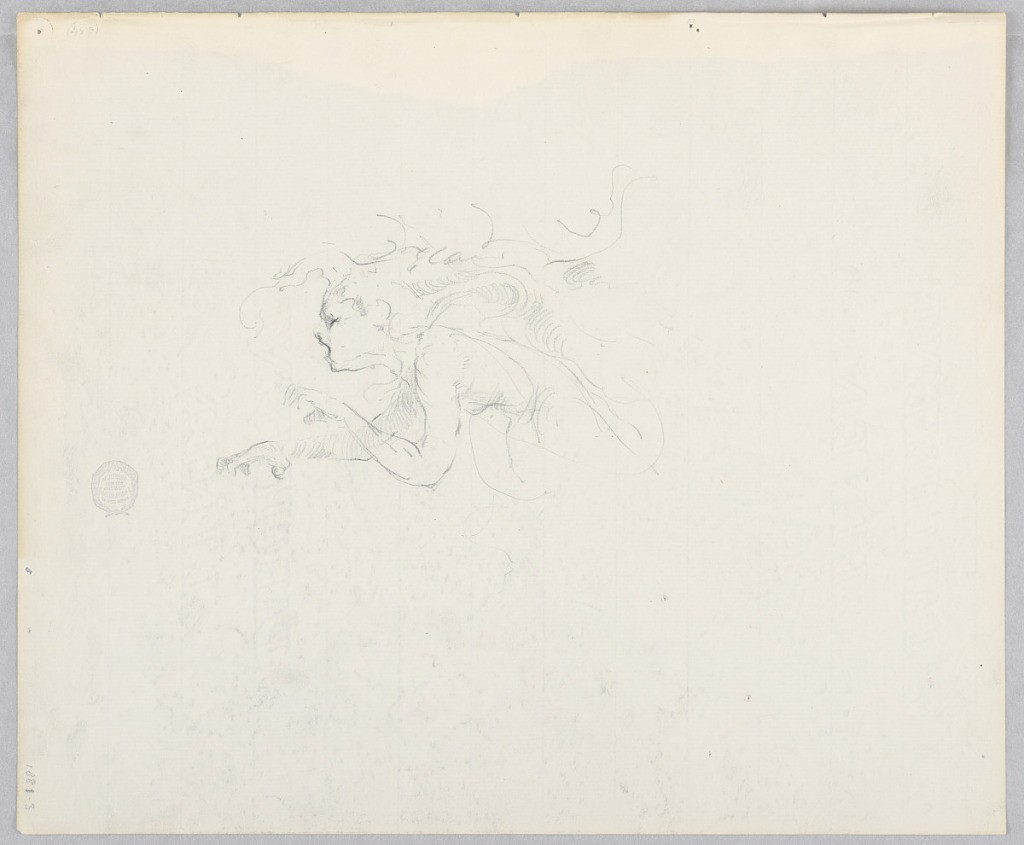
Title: Woman
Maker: Robert Frederick Blum, American, 1857–1903
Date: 1881–1883
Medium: Graphite on paper
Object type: Drawing
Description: Sketch of a female figure.